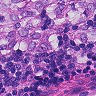
Metastatic tissue present: yes